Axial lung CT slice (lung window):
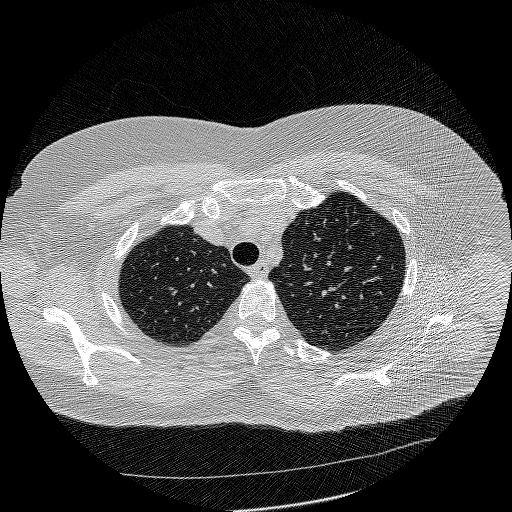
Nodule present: no